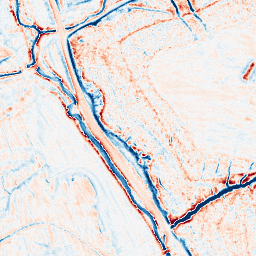
Category: edge_preserving
Decomposition family: anisotropic_diffusion
Decomposition parameters: iterations: 20
kappa: 10
gamma: 0.15
Upsampling method: lanczos
Upsampling parameters: scale: 8
Upsampling scale: 8